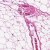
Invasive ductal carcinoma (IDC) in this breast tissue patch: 0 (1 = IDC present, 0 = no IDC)